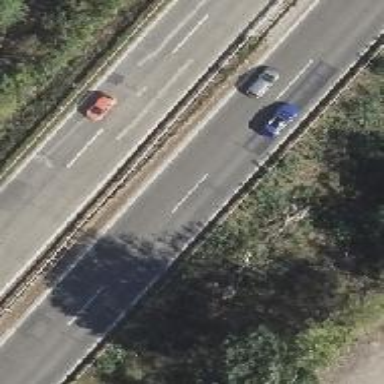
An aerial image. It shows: Asphalt motorway.